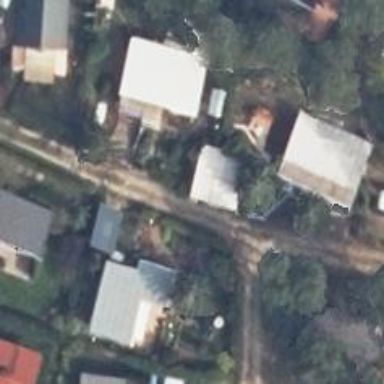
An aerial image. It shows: Residential road with dirt surface.